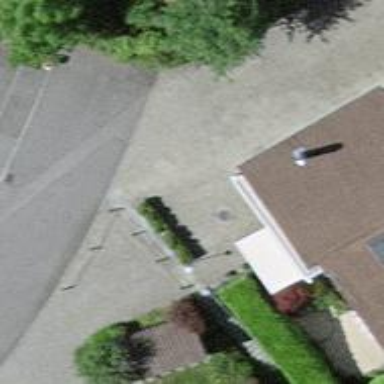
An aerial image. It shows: Driveway.